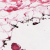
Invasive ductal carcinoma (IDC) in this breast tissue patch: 0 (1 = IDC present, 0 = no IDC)